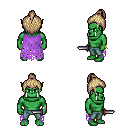
a pixel art fantasy rpg character, male body template, orc, green skin, maroon tattered cape, teal pants, white blonde short topknot hairstyle, bracelets, dagger, four views (front, back, left, right), 2x2 character sprite sheet, small pixel art, hard edges, no anti-aliasing